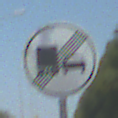
Verkehrszeichen: EndeUeberholverbotKraftfahrzeuge
Umgebung: Outdoor, Suburban
Tageszeit: MorningAfternoon
Wetter: Clear
Licht: Natural
Jahreszeit: NotSpecified
Kontrast: HighContrast